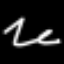
Label: squiggle